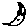
Label: moon